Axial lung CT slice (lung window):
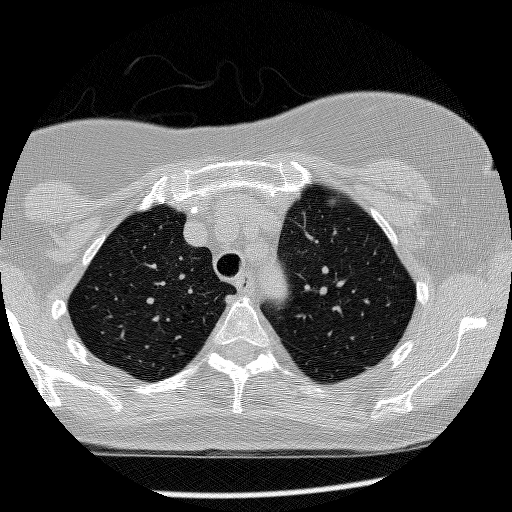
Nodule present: no